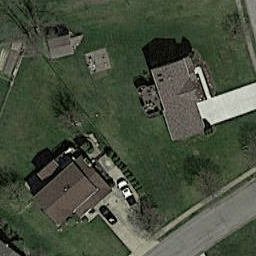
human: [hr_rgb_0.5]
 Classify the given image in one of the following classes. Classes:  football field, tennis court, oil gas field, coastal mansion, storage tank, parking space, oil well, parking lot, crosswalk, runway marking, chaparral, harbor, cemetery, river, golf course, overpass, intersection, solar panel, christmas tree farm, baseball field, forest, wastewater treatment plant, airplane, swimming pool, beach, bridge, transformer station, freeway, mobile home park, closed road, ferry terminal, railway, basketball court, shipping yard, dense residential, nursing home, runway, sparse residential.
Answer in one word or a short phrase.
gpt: sparse residential